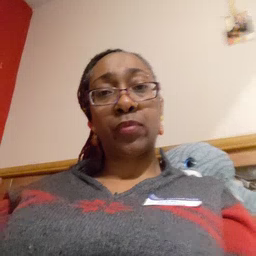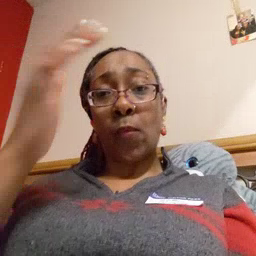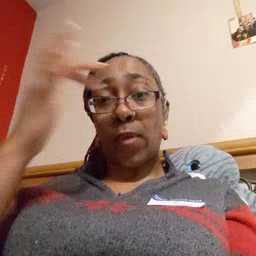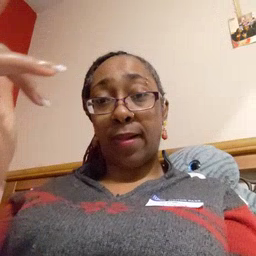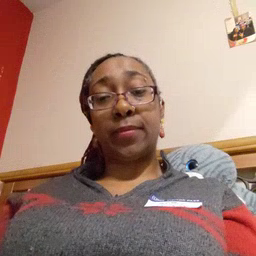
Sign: why